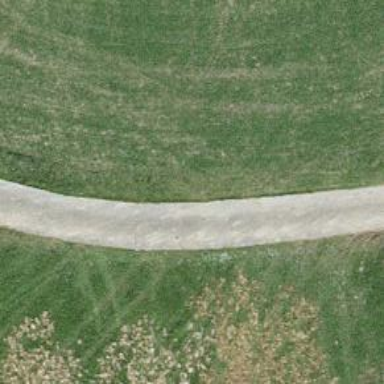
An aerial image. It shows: Gravel track with grade2 quality.